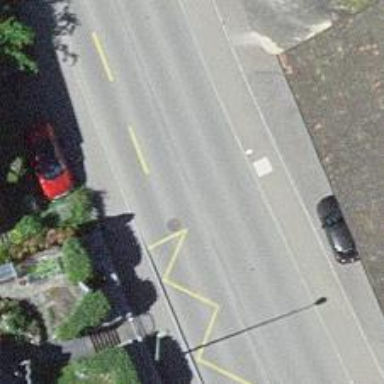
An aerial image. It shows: Public transport stop position.